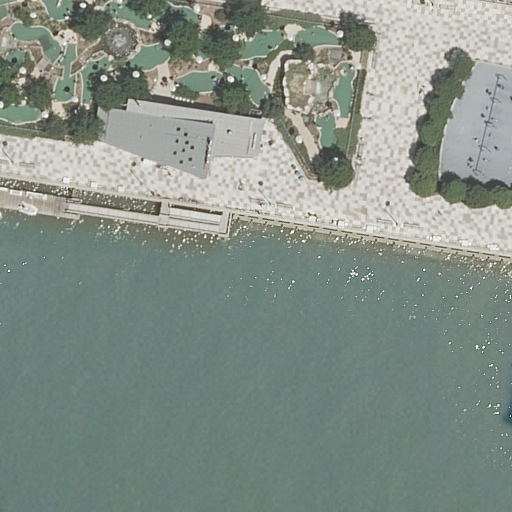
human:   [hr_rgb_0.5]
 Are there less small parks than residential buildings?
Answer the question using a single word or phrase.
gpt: yes

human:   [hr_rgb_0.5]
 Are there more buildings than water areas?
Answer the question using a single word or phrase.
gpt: no

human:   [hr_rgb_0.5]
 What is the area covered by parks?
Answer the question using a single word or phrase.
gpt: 5673m2

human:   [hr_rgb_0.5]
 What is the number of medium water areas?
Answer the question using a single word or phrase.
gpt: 0

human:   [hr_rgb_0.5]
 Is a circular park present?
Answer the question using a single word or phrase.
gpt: no

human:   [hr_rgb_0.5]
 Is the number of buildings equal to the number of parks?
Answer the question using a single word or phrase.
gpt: yes

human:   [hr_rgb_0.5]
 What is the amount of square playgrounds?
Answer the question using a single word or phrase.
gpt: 0

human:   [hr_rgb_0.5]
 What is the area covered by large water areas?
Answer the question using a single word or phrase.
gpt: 6278m2

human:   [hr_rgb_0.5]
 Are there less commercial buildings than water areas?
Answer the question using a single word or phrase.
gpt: yes

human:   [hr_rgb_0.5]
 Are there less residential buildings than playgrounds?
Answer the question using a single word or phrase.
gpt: no

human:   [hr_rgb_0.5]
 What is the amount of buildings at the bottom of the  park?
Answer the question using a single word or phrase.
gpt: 0

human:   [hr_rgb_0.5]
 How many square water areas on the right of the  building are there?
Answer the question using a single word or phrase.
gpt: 0

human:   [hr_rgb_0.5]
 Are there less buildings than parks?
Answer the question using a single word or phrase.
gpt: no

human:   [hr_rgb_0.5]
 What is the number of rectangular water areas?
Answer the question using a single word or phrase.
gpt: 1

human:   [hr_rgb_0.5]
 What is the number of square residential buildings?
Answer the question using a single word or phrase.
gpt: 0

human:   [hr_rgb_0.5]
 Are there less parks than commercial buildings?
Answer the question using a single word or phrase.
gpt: no

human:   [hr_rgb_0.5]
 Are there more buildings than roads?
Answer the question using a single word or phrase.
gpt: no

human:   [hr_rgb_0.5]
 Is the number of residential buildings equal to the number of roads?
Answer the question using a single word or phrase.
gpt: no

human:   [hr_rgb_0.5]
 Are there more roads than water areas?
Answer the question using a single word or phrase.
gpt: yes

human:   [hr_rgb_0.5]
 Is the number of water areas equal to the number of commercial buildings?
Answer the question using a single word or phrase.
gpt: no

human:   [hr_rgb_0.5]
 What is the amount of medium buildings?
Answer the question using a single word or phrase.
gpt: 1

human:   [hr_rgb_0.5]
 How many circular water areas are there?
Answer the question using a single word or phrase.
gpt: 0

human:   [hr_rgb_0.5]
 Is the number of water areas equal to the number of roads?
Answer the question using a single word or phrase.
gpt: no

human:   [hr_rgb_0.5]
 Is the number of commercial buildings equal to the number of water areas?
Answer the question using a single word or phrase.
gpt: no

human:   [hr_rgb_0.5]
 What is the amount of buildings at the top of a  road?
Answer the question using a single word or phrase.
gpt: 0

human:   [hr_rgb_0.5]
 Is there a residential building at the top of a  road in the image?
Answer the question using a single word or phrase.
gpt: no

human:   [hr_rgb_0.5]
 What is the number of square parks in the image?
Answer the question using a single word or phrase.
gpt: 0

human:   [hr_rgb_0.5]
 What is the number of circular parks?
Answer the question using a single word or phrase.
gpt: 0

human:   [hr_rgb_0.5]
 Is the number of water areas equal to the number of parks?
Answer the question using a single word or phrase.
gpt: yes

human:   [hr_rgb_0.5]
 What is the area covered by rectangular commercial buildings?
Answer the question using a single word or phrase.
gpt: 0m2

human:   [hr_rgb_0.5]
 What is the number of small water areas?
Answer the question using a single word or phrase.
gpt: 0

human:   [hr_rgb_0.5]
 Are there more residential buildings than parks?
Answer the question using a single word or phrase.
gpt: no

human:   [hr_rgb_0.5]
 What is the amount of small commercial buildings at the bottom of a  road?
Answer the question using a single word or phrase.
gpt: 0

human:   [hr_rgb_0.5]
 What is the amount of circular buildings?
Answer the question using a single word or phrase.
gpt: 0

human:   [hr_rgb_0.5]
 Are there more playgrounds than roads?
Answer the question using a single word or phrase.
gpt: no

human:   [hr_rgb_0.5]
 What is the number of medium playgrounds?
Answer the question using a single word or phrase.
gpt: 0